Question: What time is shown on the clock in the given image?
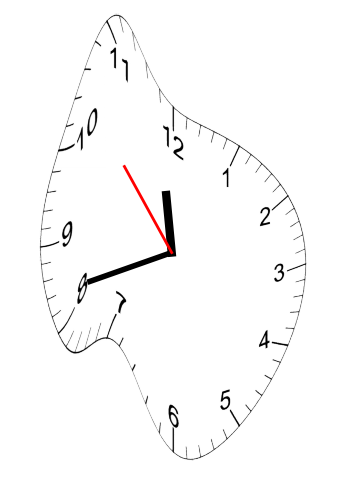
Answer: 11:41:53